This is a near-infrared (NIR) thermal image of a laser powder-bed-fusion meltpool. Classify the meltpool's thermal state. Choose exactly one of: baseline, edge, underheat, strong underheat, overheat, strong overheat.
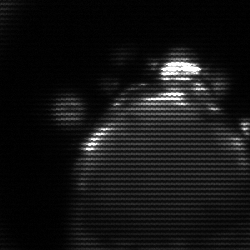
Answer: edge